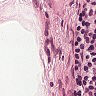
Metastatic tissue present: no